Aerial crown-view tile of a tropical tree (Barro Colorado Island, Panama), acquired 20240716:
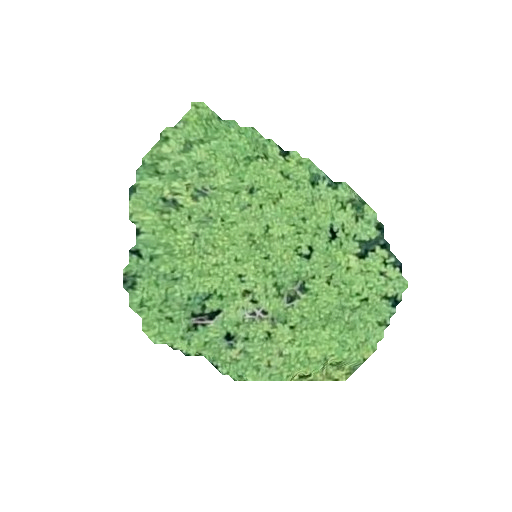
Species: Trattinnickia aspera
GBIF accepted scientific name: Trattinnickia aspera
Crown area: 86.176 m²